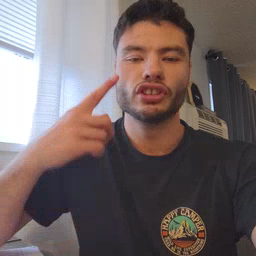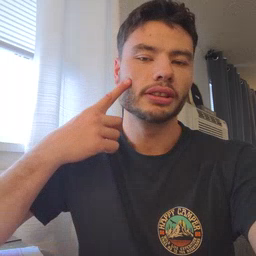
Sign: cheek